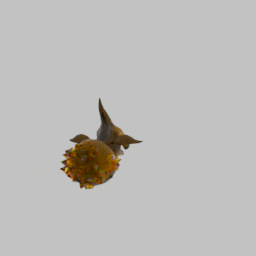
Label: animals